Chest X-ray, AP view. Patient: 64 years old, sex M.
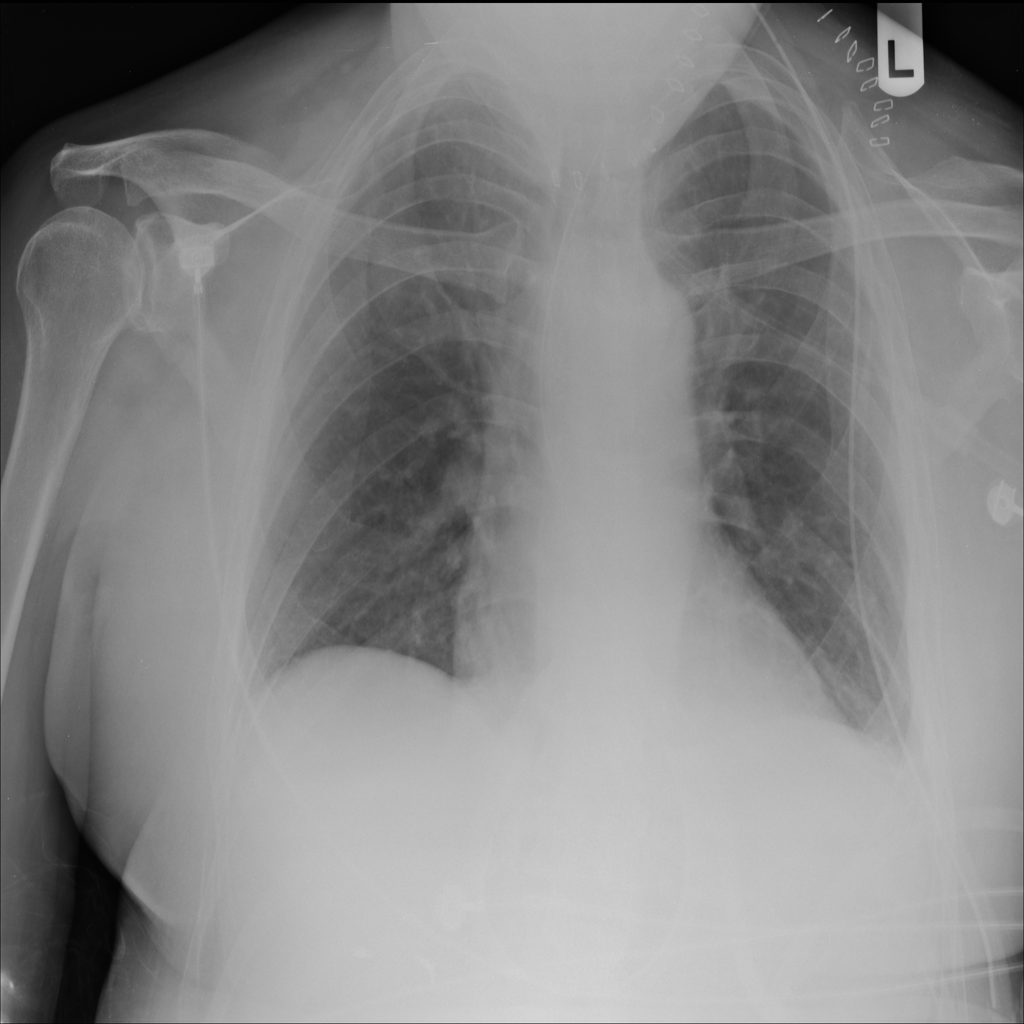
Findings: No Finding